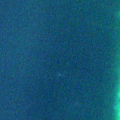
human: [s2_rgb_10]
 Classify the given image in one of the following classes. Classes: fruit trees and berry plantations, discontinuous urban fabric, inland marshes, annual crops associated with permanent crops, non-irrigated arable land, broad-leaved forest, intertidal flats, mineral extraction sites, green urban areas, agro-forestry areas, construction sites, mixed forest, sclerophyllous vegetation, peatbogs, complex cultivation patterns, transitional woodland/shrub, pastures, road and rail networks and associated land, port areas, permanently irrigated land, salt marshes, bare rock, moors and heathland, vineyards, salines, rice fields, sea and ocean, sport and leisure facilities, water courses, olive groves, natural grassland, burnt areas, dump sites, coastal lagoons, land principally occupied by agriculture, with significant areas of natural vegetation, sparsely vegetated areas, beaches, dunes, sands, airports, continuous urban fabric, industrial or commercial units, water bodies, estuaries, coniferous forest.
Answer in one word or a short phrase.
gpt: sea and ocean